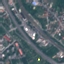
Land use / land cover: Highway